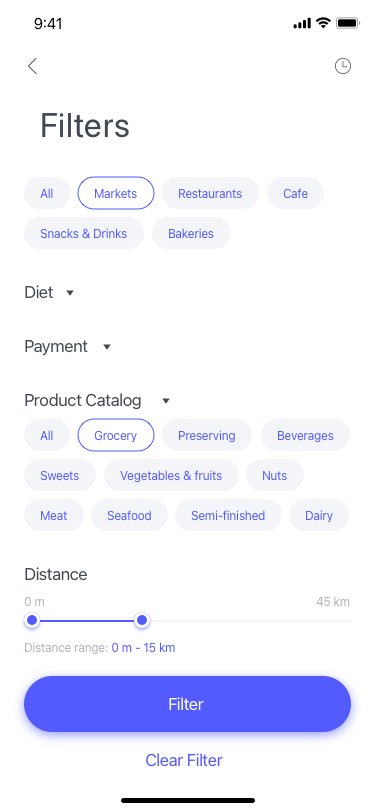
Text in this UI design:
Clear Filter
Filter
All
Grocery
Preserving
Beverages
Sweets
Vegetables & fruits
Nuts
Meat
Seafood
Semi-finished
Dairy
Product Catalog
Payment
Distance range: 0 m - 15 km
0 m
45 km
Distance
Diet
All
Markets
Restaurants
Cafe
Snacks & Drinks
Bakeries
Filters